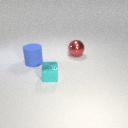
large blue rubber cylinder to the left of large red metal sphere